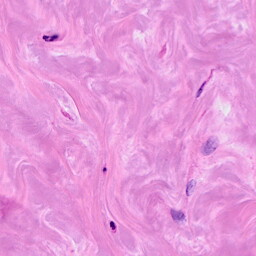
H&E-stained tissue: Breast